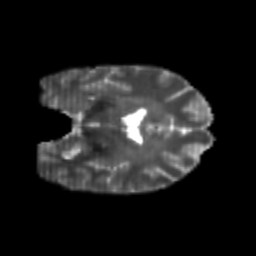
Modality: T2w
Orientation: coronal
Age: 22
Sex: female
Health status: healthy
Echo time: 0.074 s